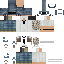
A male human skin with medium skin, wearing brown long hair dressed in a blue hoodie and blue jeans, featuring a closed mouth.